Aerial crown-view tile of a tropical tree (Barro Colorado Island, Panama), acquired 20250124:
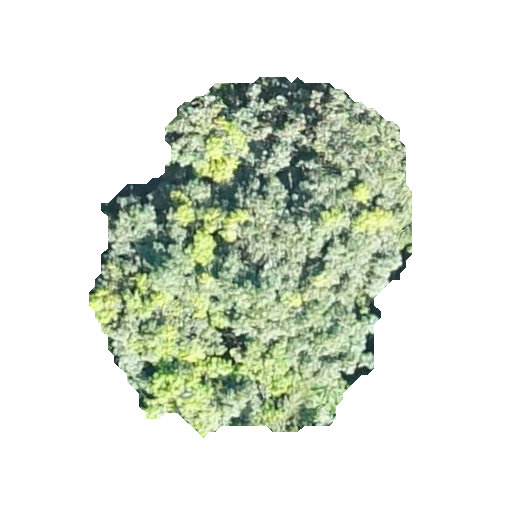
Species: Protium stevensonii
GBIF accepted scientific name: Tetragastris panamensis
Crown area: 127.758 m²